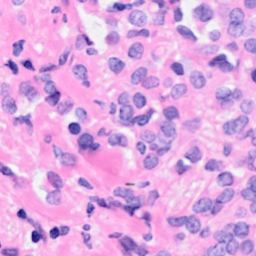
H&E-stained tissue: Breast